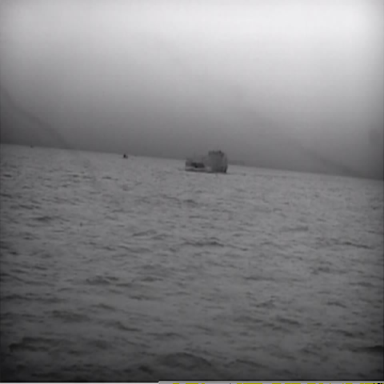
There is a liner in the infrared image.